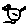
Label: bird